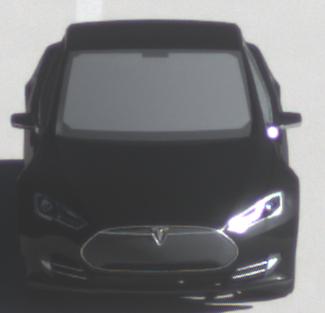
Make: Tesla
Model: Model S 60
Detailed model: Model S
Model produced from: 2013/10
Model produced until: 2014/10
Doors: 5
Color: black
Road condition: dry road
Daytime: morning or afternoon
Contrast: high contrast